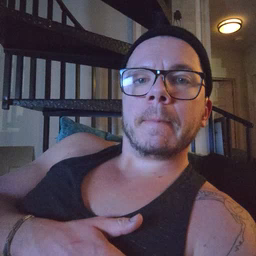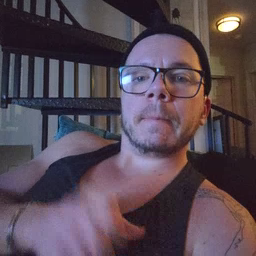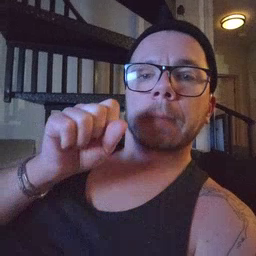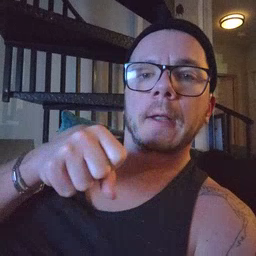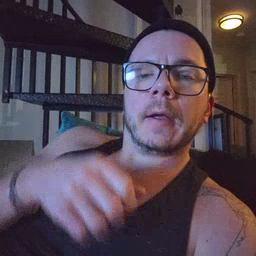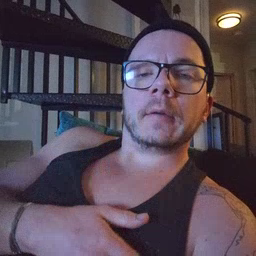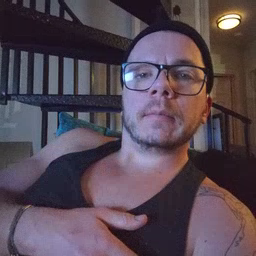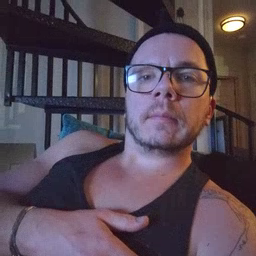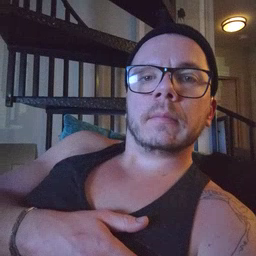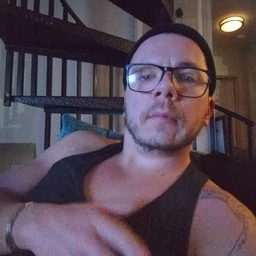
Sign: can